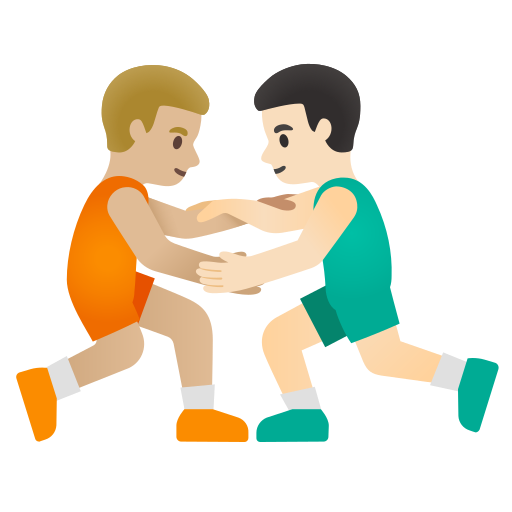
Emoji: 👨🏼‍🫯‍👨🏻